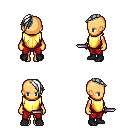
a pixel art fantasy rpg character, female body template, human, tanned skin, gold chest armor, red pants, white long mohawk hairstyle, black shoes, dagger, four views (front, back, left, right), 2x2 character sprite sheet, small pixel art, hard edges, no anti-aliasing